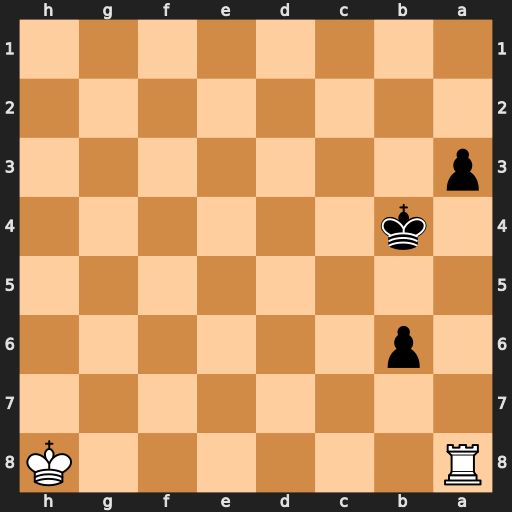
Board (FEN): R6K/8/1p6/8/1k6/p7/8/8
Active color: b
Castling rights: -
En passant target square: -
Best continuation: b5 Kg7 Kb3 Kf6 b4